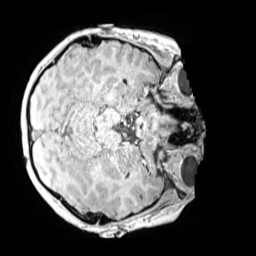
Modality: MP2RAGE
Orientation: axial
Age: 11
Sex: male
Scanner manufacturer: siemens
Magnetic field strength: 3 T
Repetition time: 4 s
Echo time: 0.00299 s